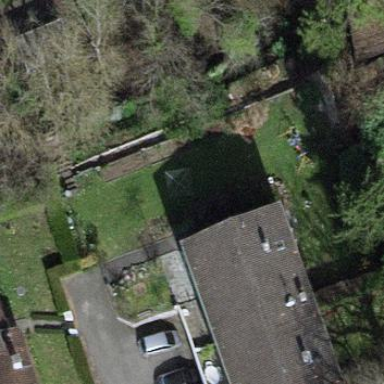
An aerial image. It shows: Garden surrounded by fence.